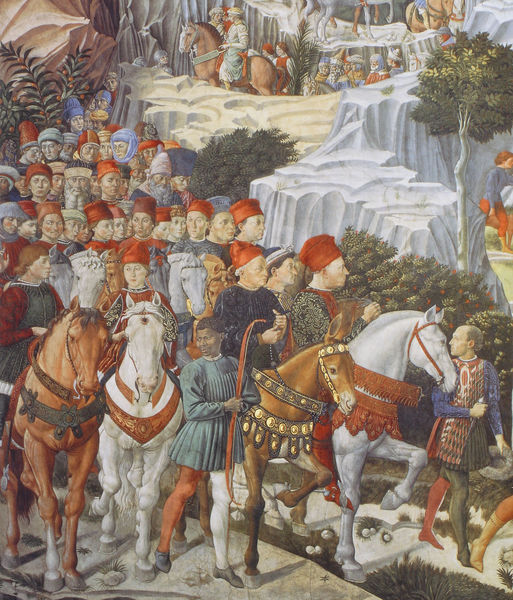
Titel: Prozession der Magi
Künstler: Benozzo Gozzoli
Institution: Florenz, Palazzo Medici
Schlagwörter: baum, blau, felsen, gemälde, mann, bäume, grün, landschaft, menschen, bunt, hut, hüte, männer, weiss, eis, rot, kappen, stein, steine, kirche, adel, renaissance, pferd, pferde, reiter, hufe, zaumzeug, bogen, italien, berge, fels, gebirge, winter, krieg, bischof, kopftuch, kardinal, hauben, ritter, schimmel, rom, ross, florenz, geistliche, palmen, prozession, umzug, mohr, könige, 1505, rösser, medici, bogenschütze, frasko, einzug, adek, bocaccio, 1400, 1500, 1515, wintere, italieni, boccaccio, prizesion